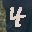
Label: 4